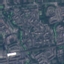
Land use / land cover: Residential